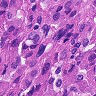
Metastatic tissue present: yes